Aerial crown-view tile of a tropical tree (Barro Colorado Island, Panama), acquired 20250124:
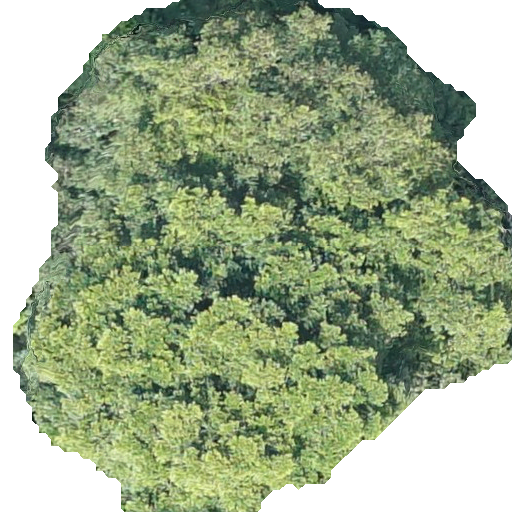
Species: Terminalia amazonia
GBIF accepted scientific name: Terminalia amazonica
Crown area: 297.512 m²